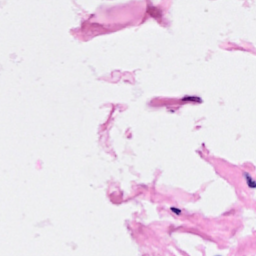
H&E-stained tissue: Breast